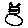
Label: cat